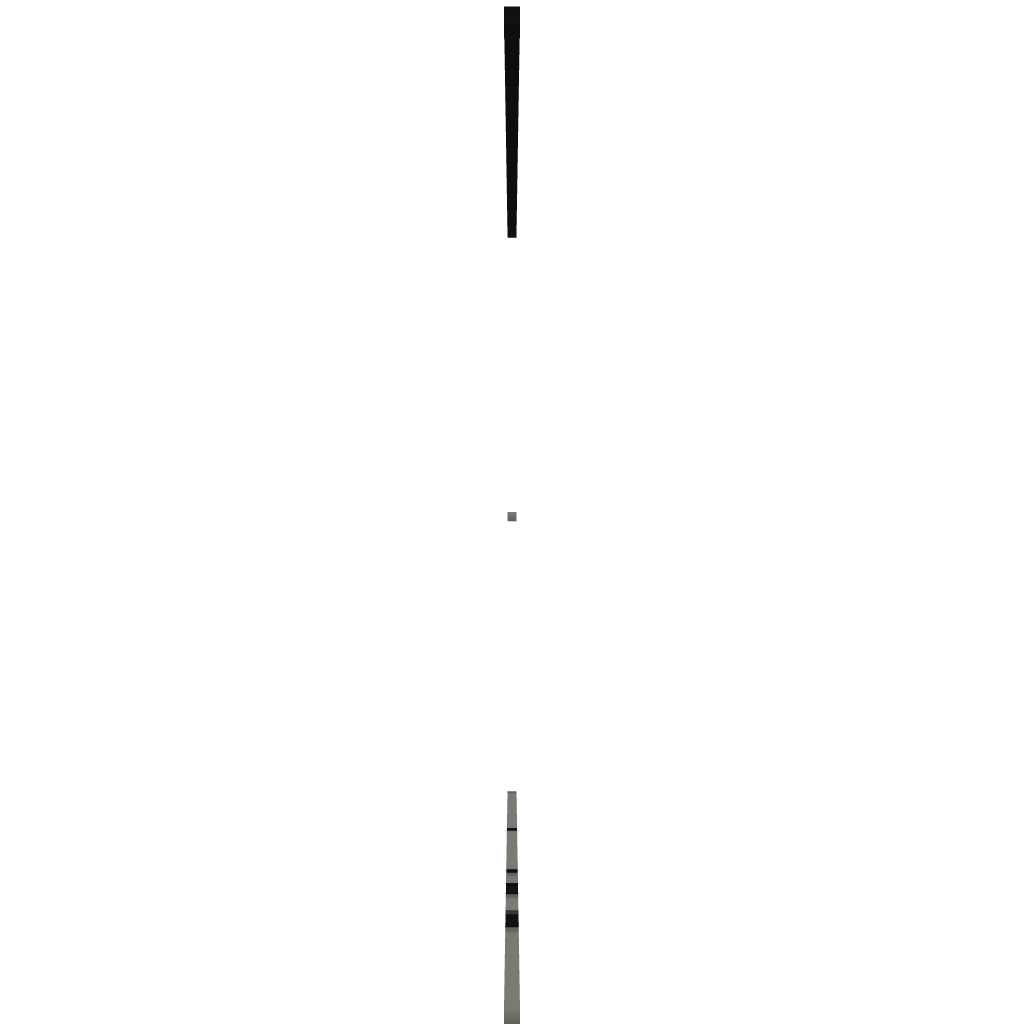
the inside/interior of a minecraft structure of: PokéCenter 8-Bit POKÈMON RED